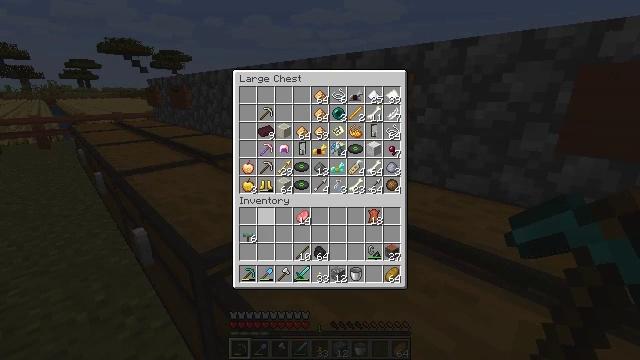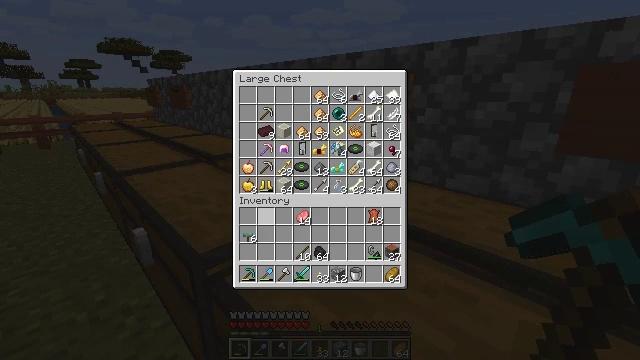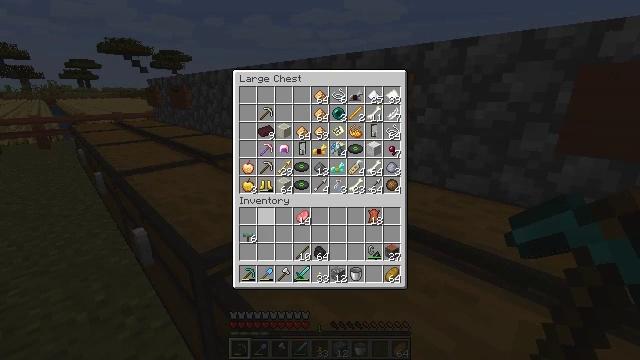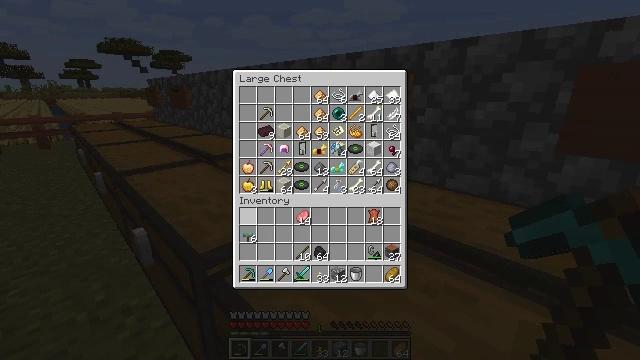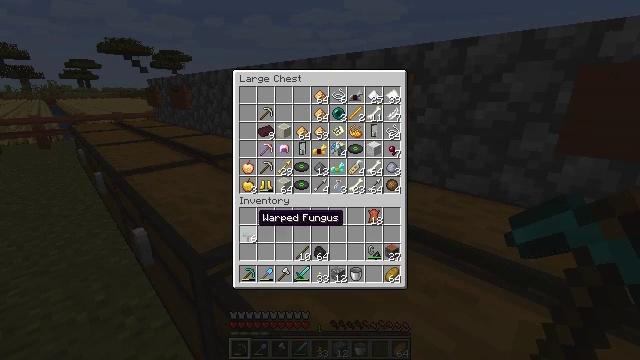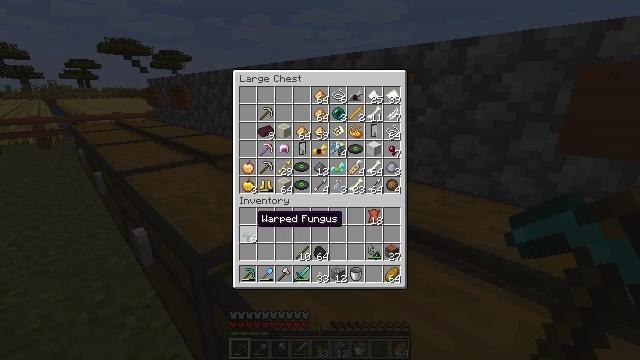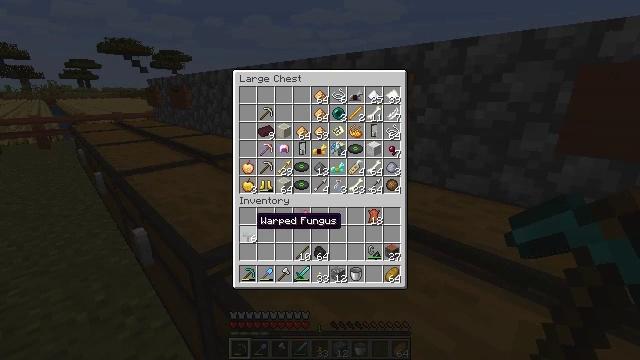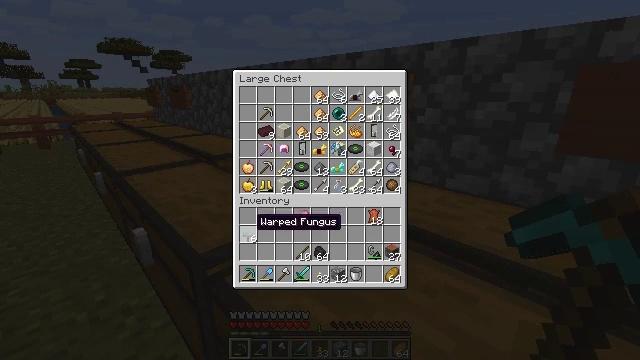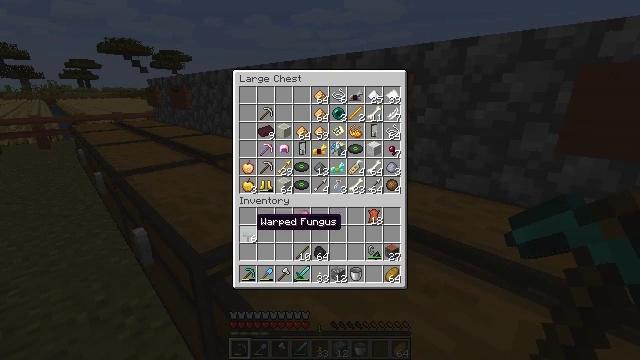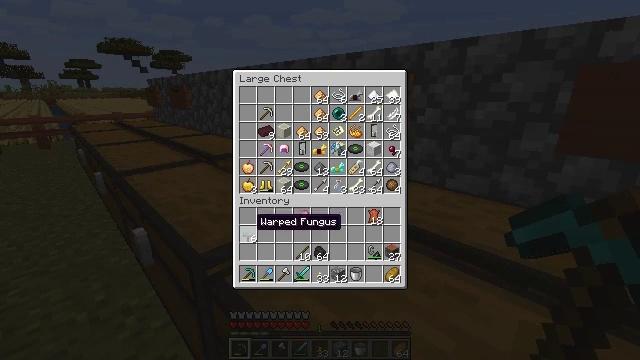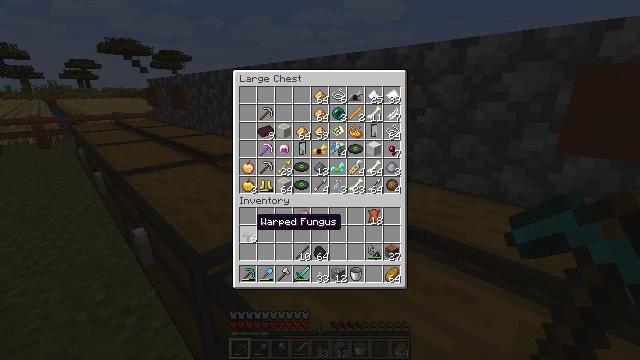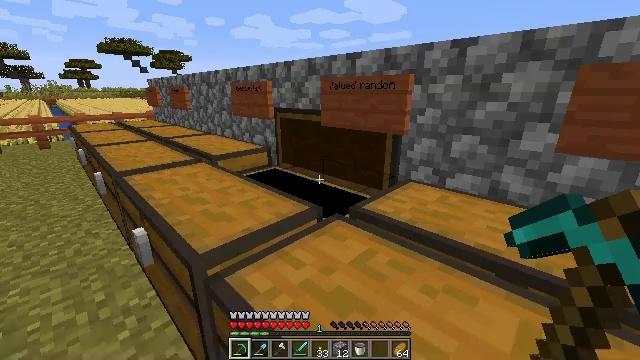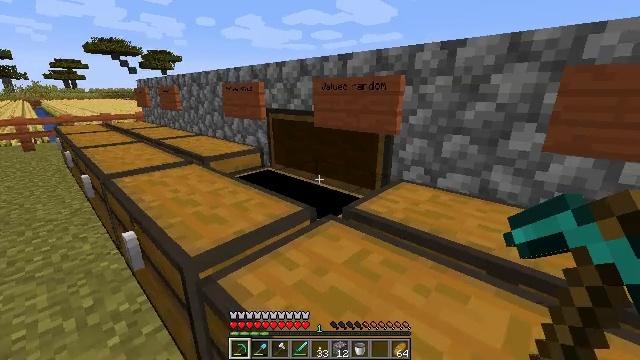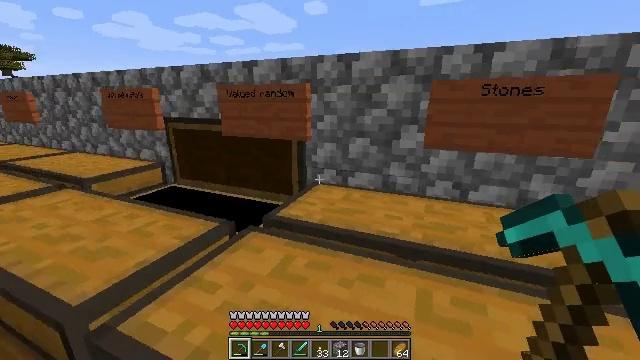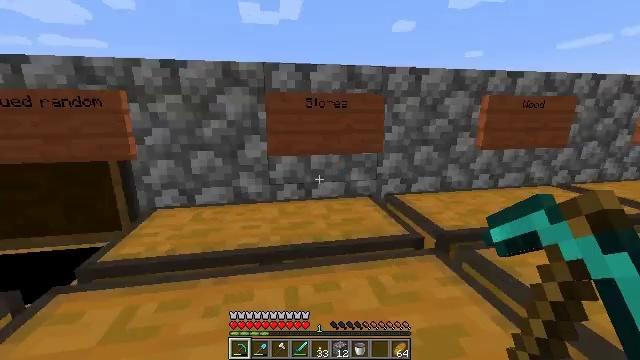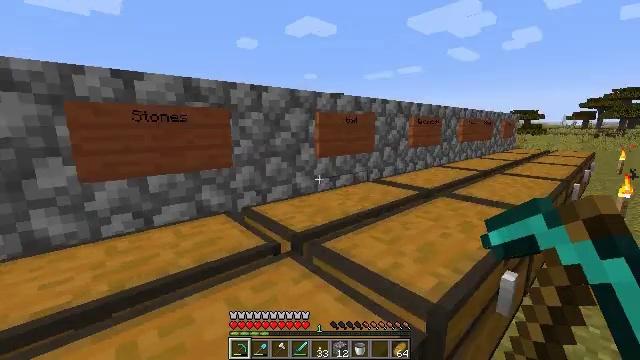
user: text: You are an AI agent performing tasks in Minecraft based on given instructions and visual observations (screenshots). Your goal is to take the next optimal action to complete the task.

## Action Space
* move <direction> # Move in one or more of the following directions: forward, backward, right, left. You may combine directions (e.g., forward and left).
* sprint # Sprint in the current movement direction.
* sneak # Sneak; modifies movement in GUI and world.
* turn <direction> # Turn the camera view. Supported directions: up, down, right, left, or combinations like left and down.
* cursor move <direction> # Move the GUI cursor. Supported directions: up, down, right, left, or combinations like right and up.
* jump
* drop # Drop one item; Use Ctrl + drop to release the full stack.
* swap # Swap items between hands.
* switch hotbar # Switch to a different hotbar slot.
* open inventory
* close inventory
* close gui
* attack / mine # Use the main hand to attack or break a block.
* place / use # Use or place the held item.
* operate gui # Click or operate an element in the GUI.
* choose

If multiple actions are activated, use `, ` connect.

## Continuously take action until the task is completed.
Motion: motion action
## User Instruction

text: Cut down the sugar cane stalks.
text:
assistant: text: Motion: no_op
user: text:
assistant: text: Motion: no_op
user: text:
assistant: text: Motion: no_op
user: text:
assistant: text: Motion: no_op
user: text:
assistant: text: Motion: no_op
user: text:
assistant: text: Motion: no_op
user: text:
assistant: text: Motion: no_op
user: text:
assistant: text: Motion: no_op
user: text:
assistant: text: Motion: no_op
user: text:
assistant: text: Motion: no_op
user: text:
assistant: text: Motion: no_op
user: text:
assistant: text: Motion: turn right
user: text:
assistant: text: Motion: turn right and up
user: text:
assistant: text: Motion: turn right and up
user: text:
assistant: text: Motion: move right, turn right and up
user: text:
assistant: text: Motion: move right, turn right
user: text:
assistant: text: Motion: move forward and move right
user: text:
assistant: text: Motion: move forward and move right
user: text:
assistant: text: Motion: move forward and move right
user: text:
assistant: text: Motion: move forward and move right, turn right
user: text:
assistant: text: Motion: move forward and move right, turn right
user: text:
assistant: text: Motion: move forward and move right, sprint, turn right
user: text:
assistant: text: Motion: move forward and move right, sprint
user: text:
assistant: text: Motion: move forward and move right, sprint
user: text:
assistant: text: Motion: move forward and move right, sprint
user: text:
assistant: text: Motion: move forward, sprint
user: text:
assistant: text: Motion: move forward, sprint
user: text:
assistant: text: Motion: move forward, sprint, turn left
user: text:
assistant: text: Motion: move forward and move right, sprint, turn left
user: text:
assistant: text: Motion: move forward and move right, sprint